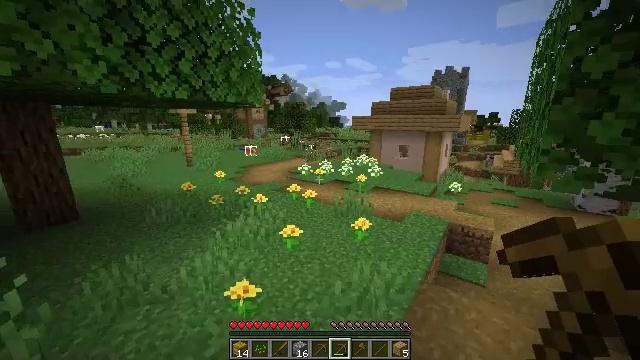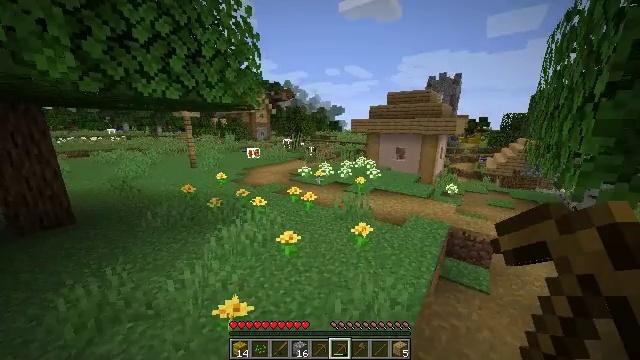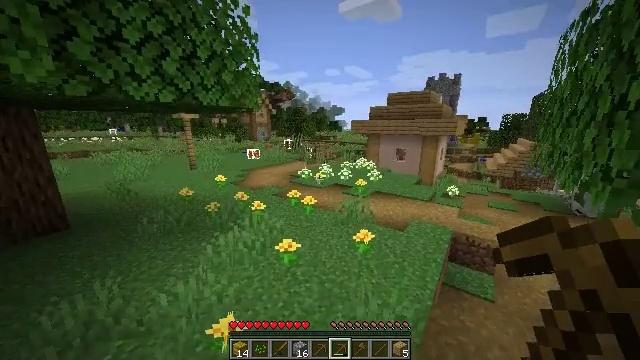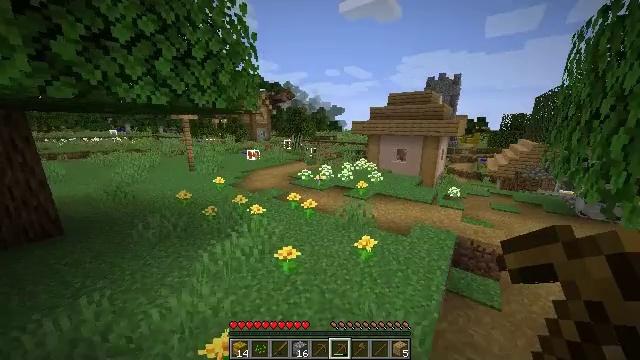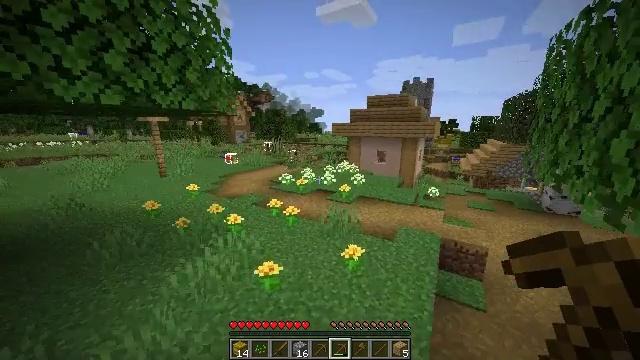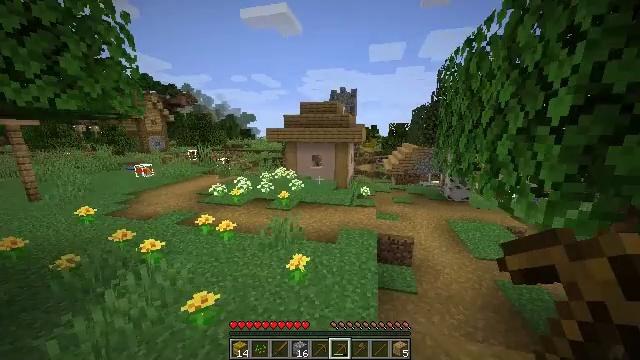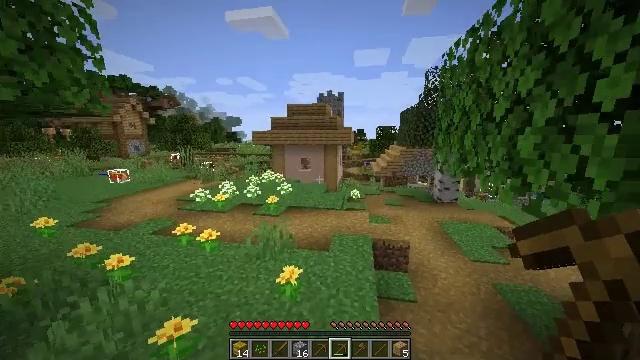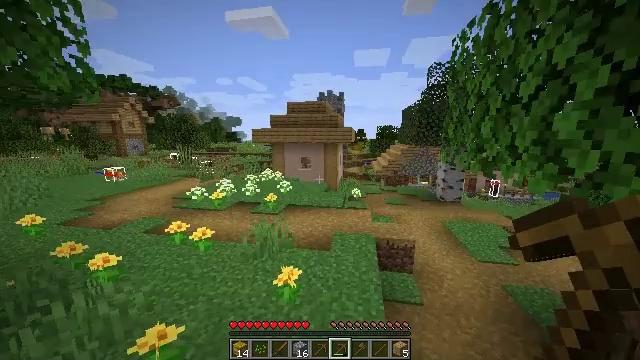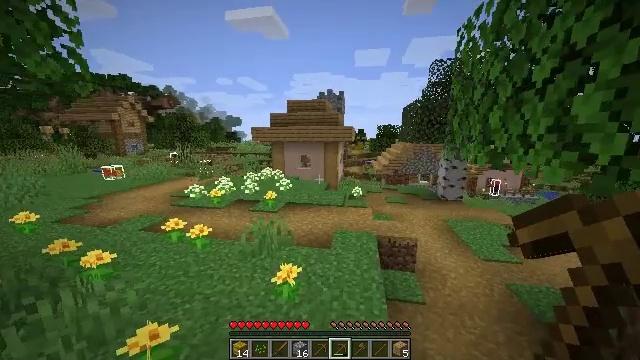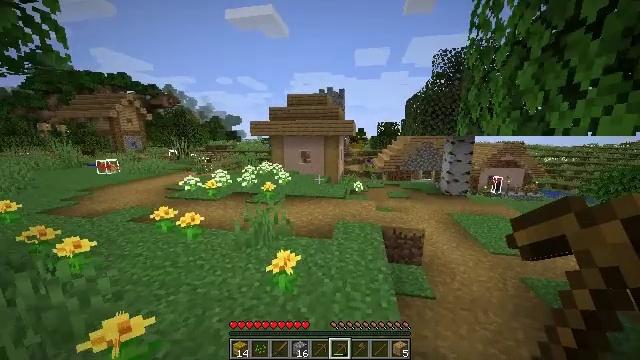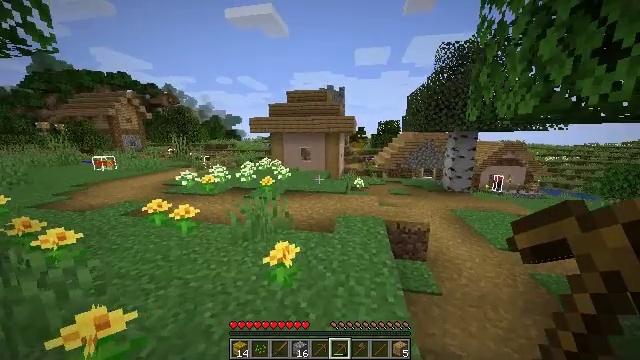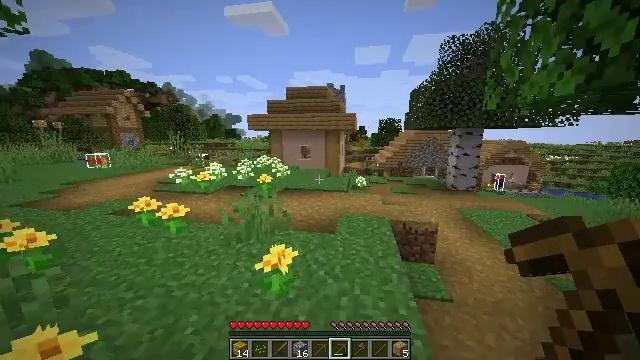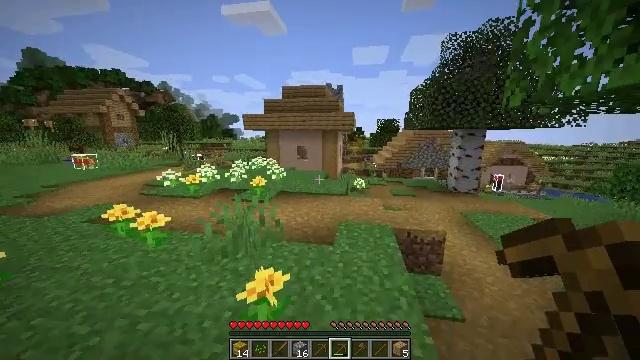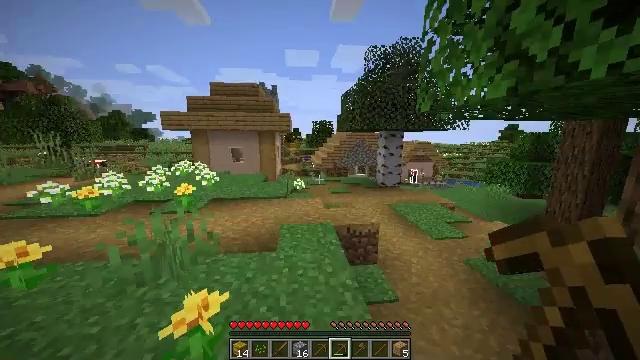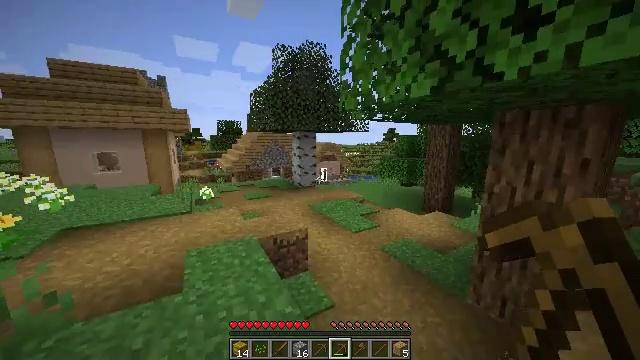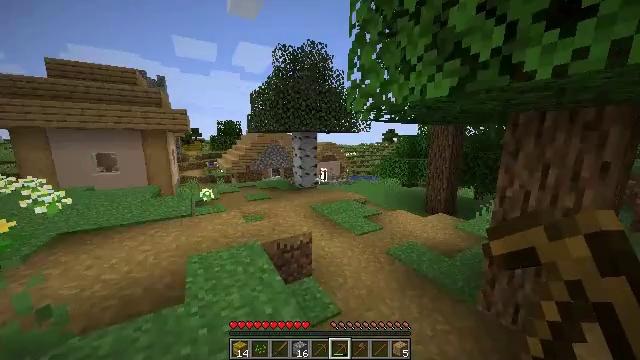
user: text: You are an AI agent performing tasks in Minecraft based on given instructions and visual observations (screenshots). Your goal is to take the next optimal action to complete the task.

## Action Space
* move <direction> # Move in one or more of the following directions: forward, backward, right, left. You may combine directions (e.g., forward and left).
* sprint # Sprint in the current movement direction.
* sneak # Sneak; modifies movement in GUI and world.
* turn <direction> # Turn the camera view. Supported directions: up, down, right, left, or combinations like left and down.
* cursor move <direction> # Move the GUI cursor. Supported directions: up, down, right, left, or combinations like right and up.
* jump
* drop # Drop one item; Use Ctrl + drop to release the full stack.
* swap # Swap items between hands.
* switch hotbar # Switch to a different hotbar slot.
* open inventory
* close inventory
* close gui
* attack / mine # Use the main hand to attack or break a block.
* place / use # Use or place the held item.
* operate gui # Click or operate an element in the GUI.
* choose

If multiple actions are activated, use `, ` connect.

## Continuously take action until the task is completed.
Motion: motion action
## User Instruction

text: Use a crafting table to craft wheat.
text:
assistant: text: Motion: move forward, sprint
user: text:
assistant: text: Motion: move forward, sprint
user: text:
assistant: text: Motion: move forward, sprint
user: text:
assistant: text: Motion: move forward, sprint, turn right
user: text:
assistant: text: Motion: move forward, sprint, turn right and up
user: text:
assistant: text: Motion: move forward, sprint, turn right
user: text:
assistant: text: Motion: move forward, sprint
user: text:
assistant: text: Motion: move forward, sprint
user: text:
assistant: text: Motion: move forward, sprint
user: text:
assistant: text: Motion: move forward, sprint
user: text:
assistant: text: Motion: move forward, sprint
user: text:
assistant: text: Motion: move forward, sprint
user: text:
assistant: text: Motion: move forward, sprint, turn right
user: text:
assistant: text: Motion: move forward and move left, sprint, turn right
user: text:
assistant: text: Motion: move forward and move left, sprint
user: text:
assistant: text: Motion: move forward and move left, sprint
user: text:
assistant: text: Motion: move forward and move left, sprint
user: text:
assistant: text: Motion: move forward and move left, sprint
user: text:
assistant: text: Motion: move forward and move left, sprint
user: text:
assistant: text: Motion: move forward and move left, sprint, turn left
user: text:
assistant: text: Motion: move forward and move left, sprint, turn left
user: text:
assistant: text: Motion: move forward and move left, sprint, turn left
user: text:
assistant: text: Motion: move forward and move left, sprint, turn left
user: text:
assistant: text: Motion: move forward and move left, sprint, turn left
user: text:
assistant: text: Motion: move forward and move left, sprint
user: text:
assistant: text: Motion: move forward and move left, sprint
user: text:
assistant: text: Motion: move forward and move left, sprint
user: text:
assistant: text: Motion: move forward, sprint
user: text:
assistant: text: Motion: move forward, sprint
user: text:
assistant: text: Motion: move forward, sprint